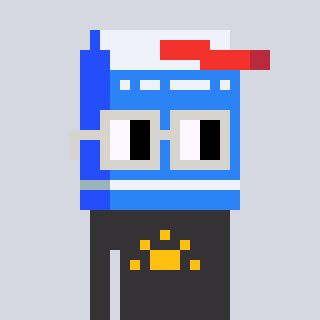
a pixel art character with square light gray glasses, a milk-shaped head and a grayscale-colored body on a cool background